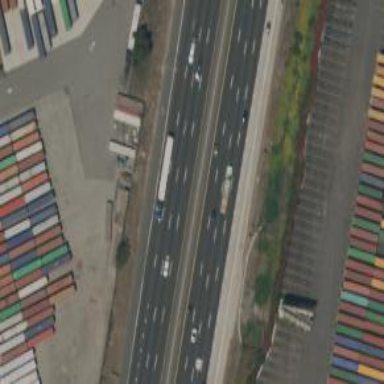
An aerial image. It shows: Motorway.